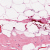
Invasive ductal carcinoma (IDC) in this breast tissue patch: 0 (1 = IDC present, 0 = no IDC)